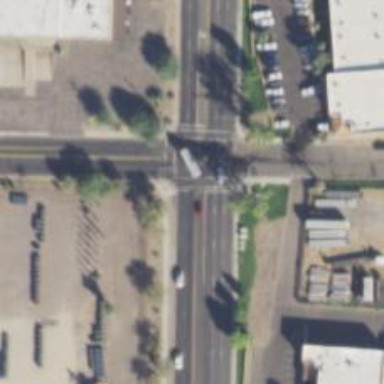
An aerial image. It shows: Solid stop line on the road marking.